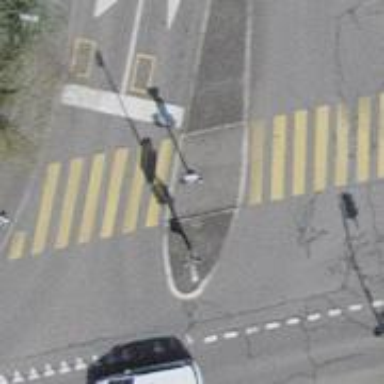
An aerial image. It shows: Road crossing with traffic signals.